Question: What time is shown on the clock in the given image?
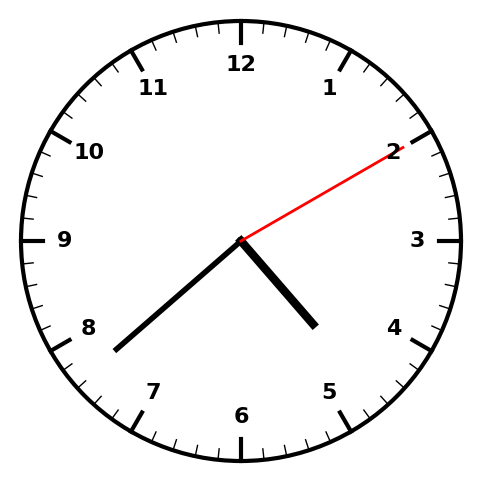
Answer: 04:38:10